Field crop: maize
Growth stage: 2
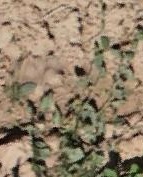
Species: convolvulus